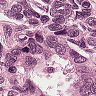
Metastatic tissue present: yes